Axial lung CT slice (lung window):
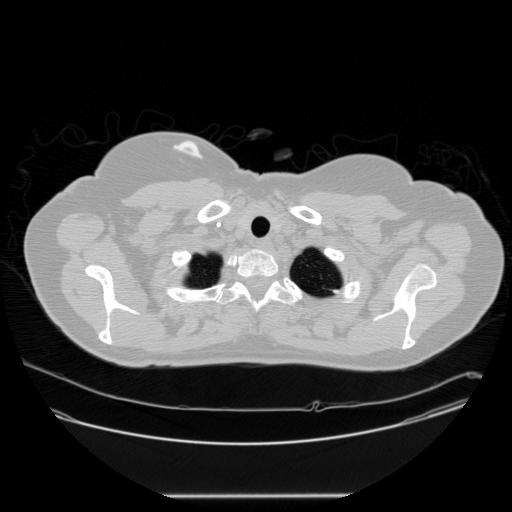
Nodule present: no